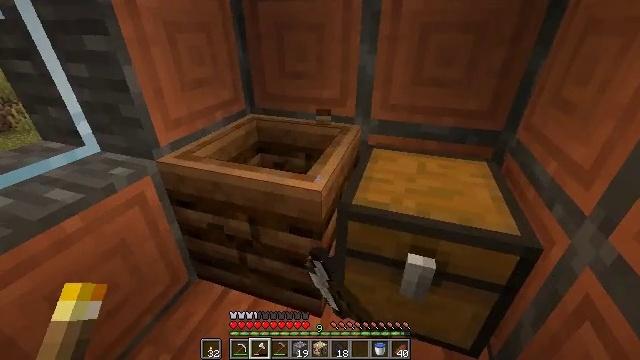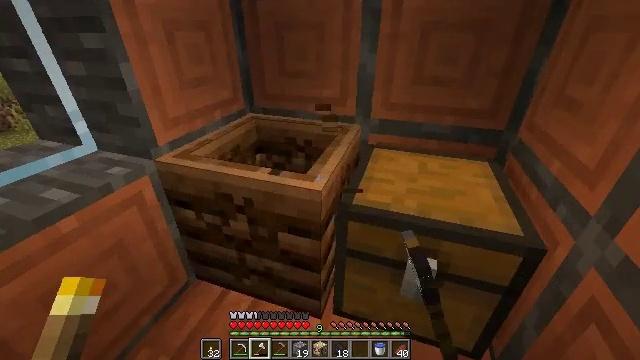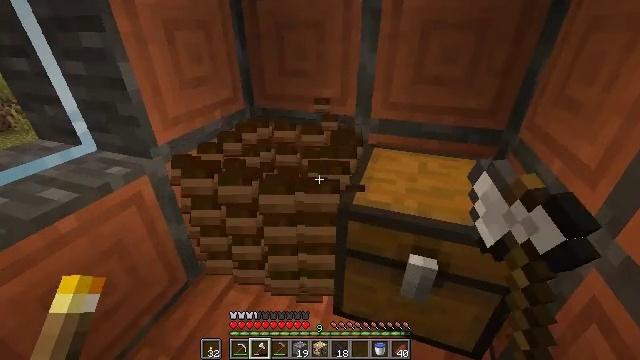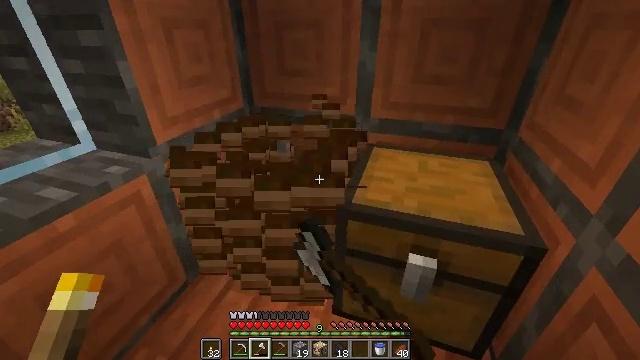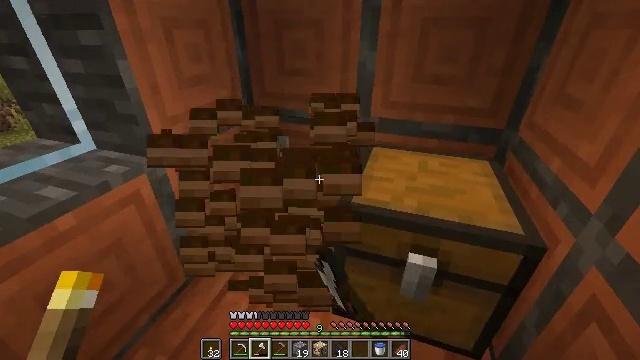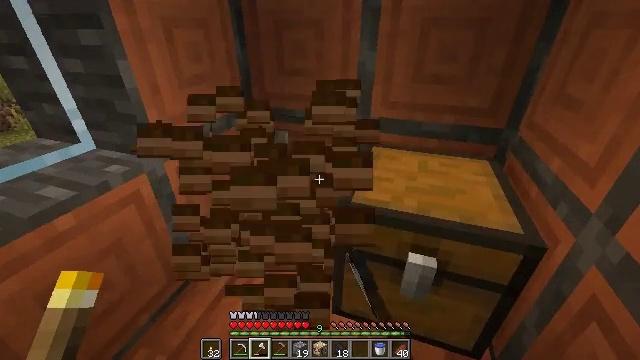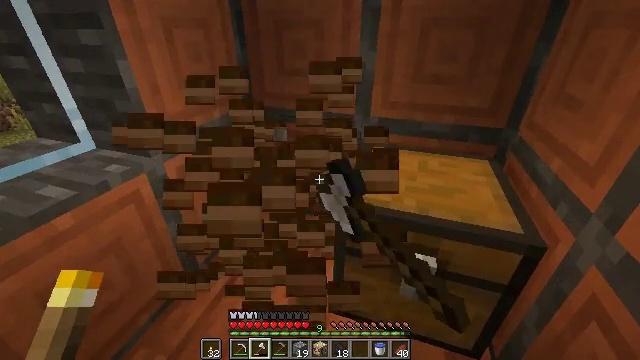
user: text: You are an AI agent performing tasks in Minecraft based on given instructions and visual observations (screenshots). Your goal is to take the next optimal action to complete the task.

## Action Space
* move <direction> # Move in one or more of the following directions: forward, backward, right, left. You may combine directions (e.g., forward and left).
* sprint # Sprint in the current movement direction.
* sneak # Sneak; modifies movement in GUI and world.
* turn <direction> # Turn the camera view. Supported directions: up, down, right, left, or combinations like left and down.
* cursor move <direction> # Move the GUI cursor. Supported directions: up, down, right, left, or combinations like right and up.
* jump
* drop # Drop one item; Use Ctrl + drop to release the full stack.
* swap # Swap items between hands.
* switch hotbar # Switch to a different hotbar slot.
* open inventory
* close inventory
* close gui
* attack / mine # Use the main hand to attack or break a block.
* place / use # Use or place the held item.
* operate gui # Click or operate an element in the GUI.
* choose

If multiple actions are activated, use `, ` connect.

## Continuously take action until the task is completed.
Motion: motion action
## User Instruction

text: Mine the composter block.
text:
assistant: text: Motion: attack / mine
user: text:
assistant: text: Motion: attack / mine
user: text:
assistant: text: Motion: attack / mine
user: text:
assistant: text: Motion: attack / mine
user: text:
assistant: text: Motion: attack / mine
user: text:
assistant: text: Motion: attack / mine
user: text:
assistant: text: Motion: attack / mine